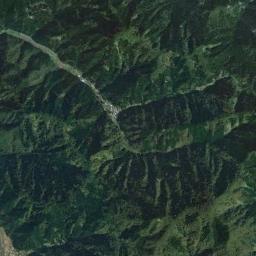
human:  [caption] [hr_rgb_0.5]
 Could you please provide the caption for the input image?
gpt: Many trees are on the mountain .

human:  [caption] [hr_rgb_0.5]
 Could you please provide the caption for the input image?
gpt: The folded mountain consists of a number of ridges and valleys of different sizes and is covered with dense vegetation .

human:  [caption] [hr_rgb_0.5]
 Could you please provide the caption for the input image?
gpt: The mountain is full of green plants with lines of bare land .

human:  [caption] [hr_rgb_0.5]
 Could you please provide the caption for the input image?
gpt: A path passes through the mountains .

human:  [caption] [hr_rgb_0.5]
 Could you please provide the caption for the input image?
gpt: There are some ravines on the green mountain .